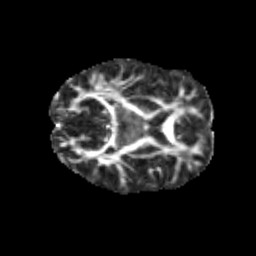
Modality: FA
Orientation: axial
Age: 9
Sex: male
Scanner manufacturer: siemens
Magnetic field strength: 3 T
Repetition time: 3.8 s
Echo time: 0.07 s